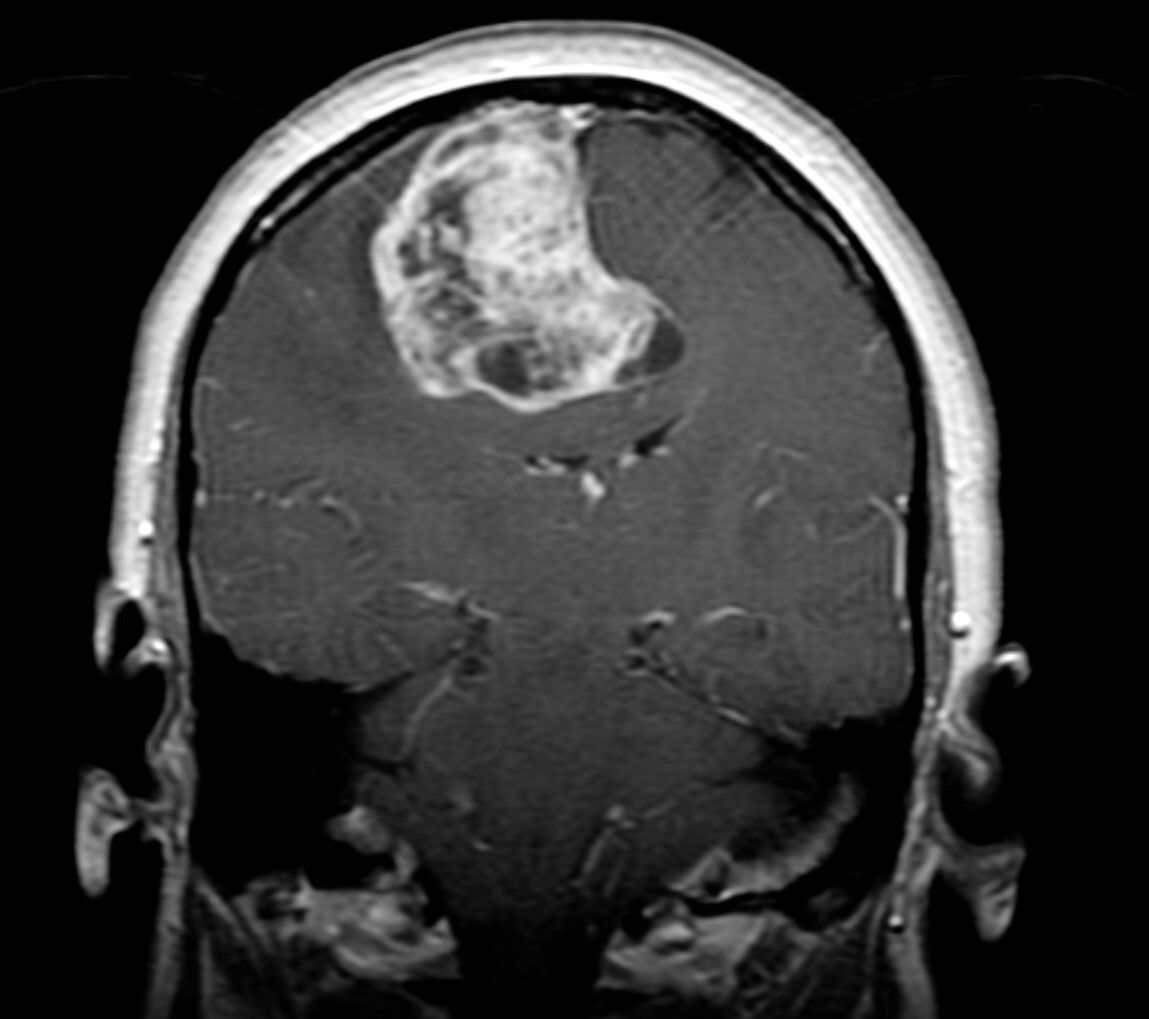
Label: meningioma